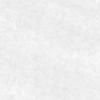
Label: no_change